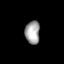
Tissue: lung
Cell type: Fibroblasts
Senescence score: 0.5767
Nuclear area (px): 329
Mean DAPI intensity: 165.584